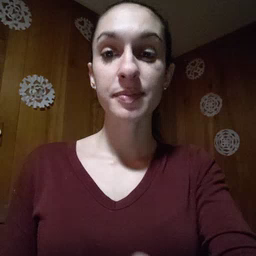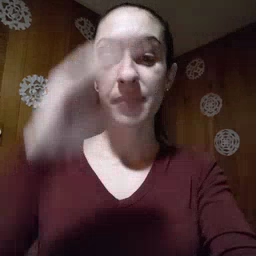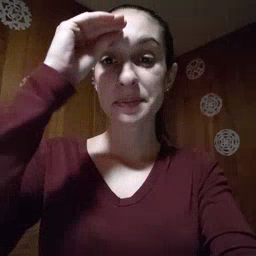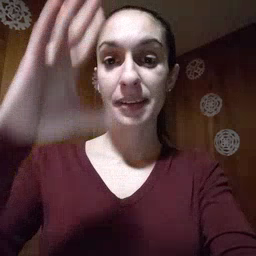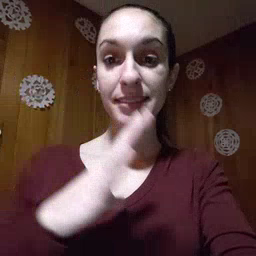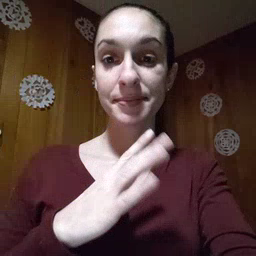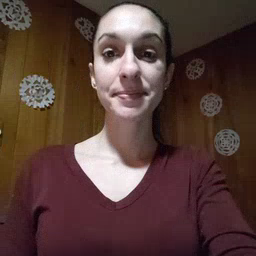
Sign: man